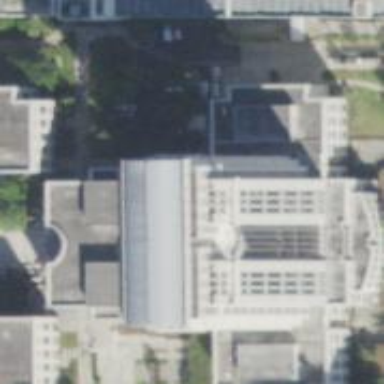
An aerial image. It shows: Part of building.